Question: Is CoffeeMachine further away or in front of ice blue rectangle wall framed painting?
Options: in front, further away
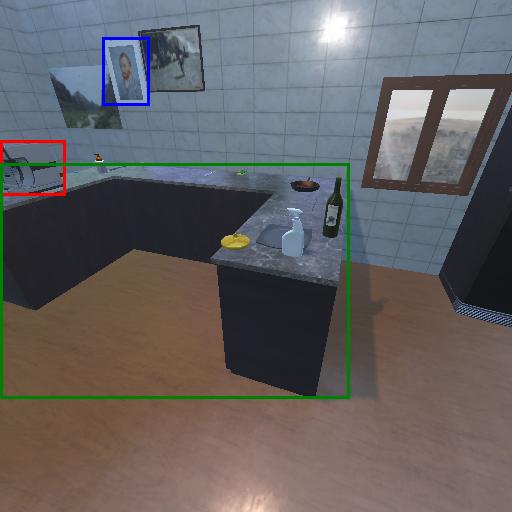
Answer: in front